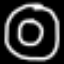
Label: donut